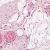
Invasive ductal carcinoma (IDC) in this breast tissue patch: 0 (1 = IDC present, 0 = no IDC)